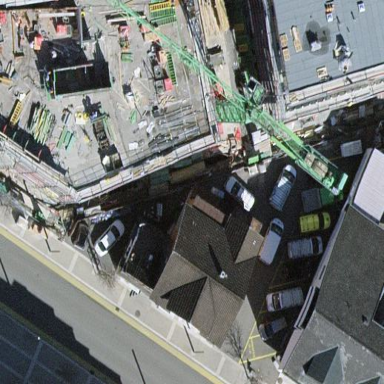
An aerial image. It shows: Restaurant building.